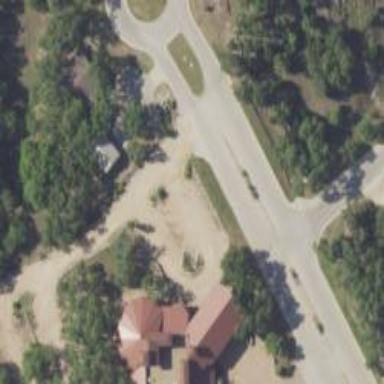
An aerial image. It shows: Residential road.